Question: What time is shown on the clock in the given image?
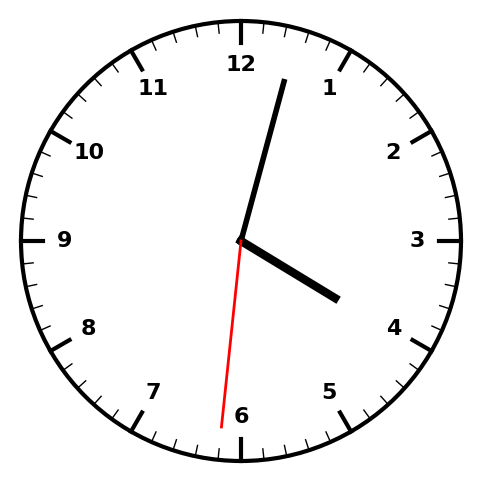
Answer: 04:02:31